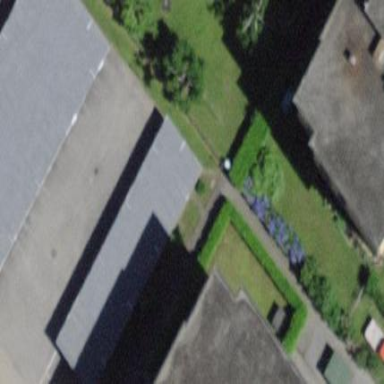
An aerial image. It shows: View of roof of building.